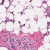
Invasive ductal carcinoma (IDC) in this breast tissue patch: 0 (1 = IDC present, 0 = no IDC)